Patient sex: M
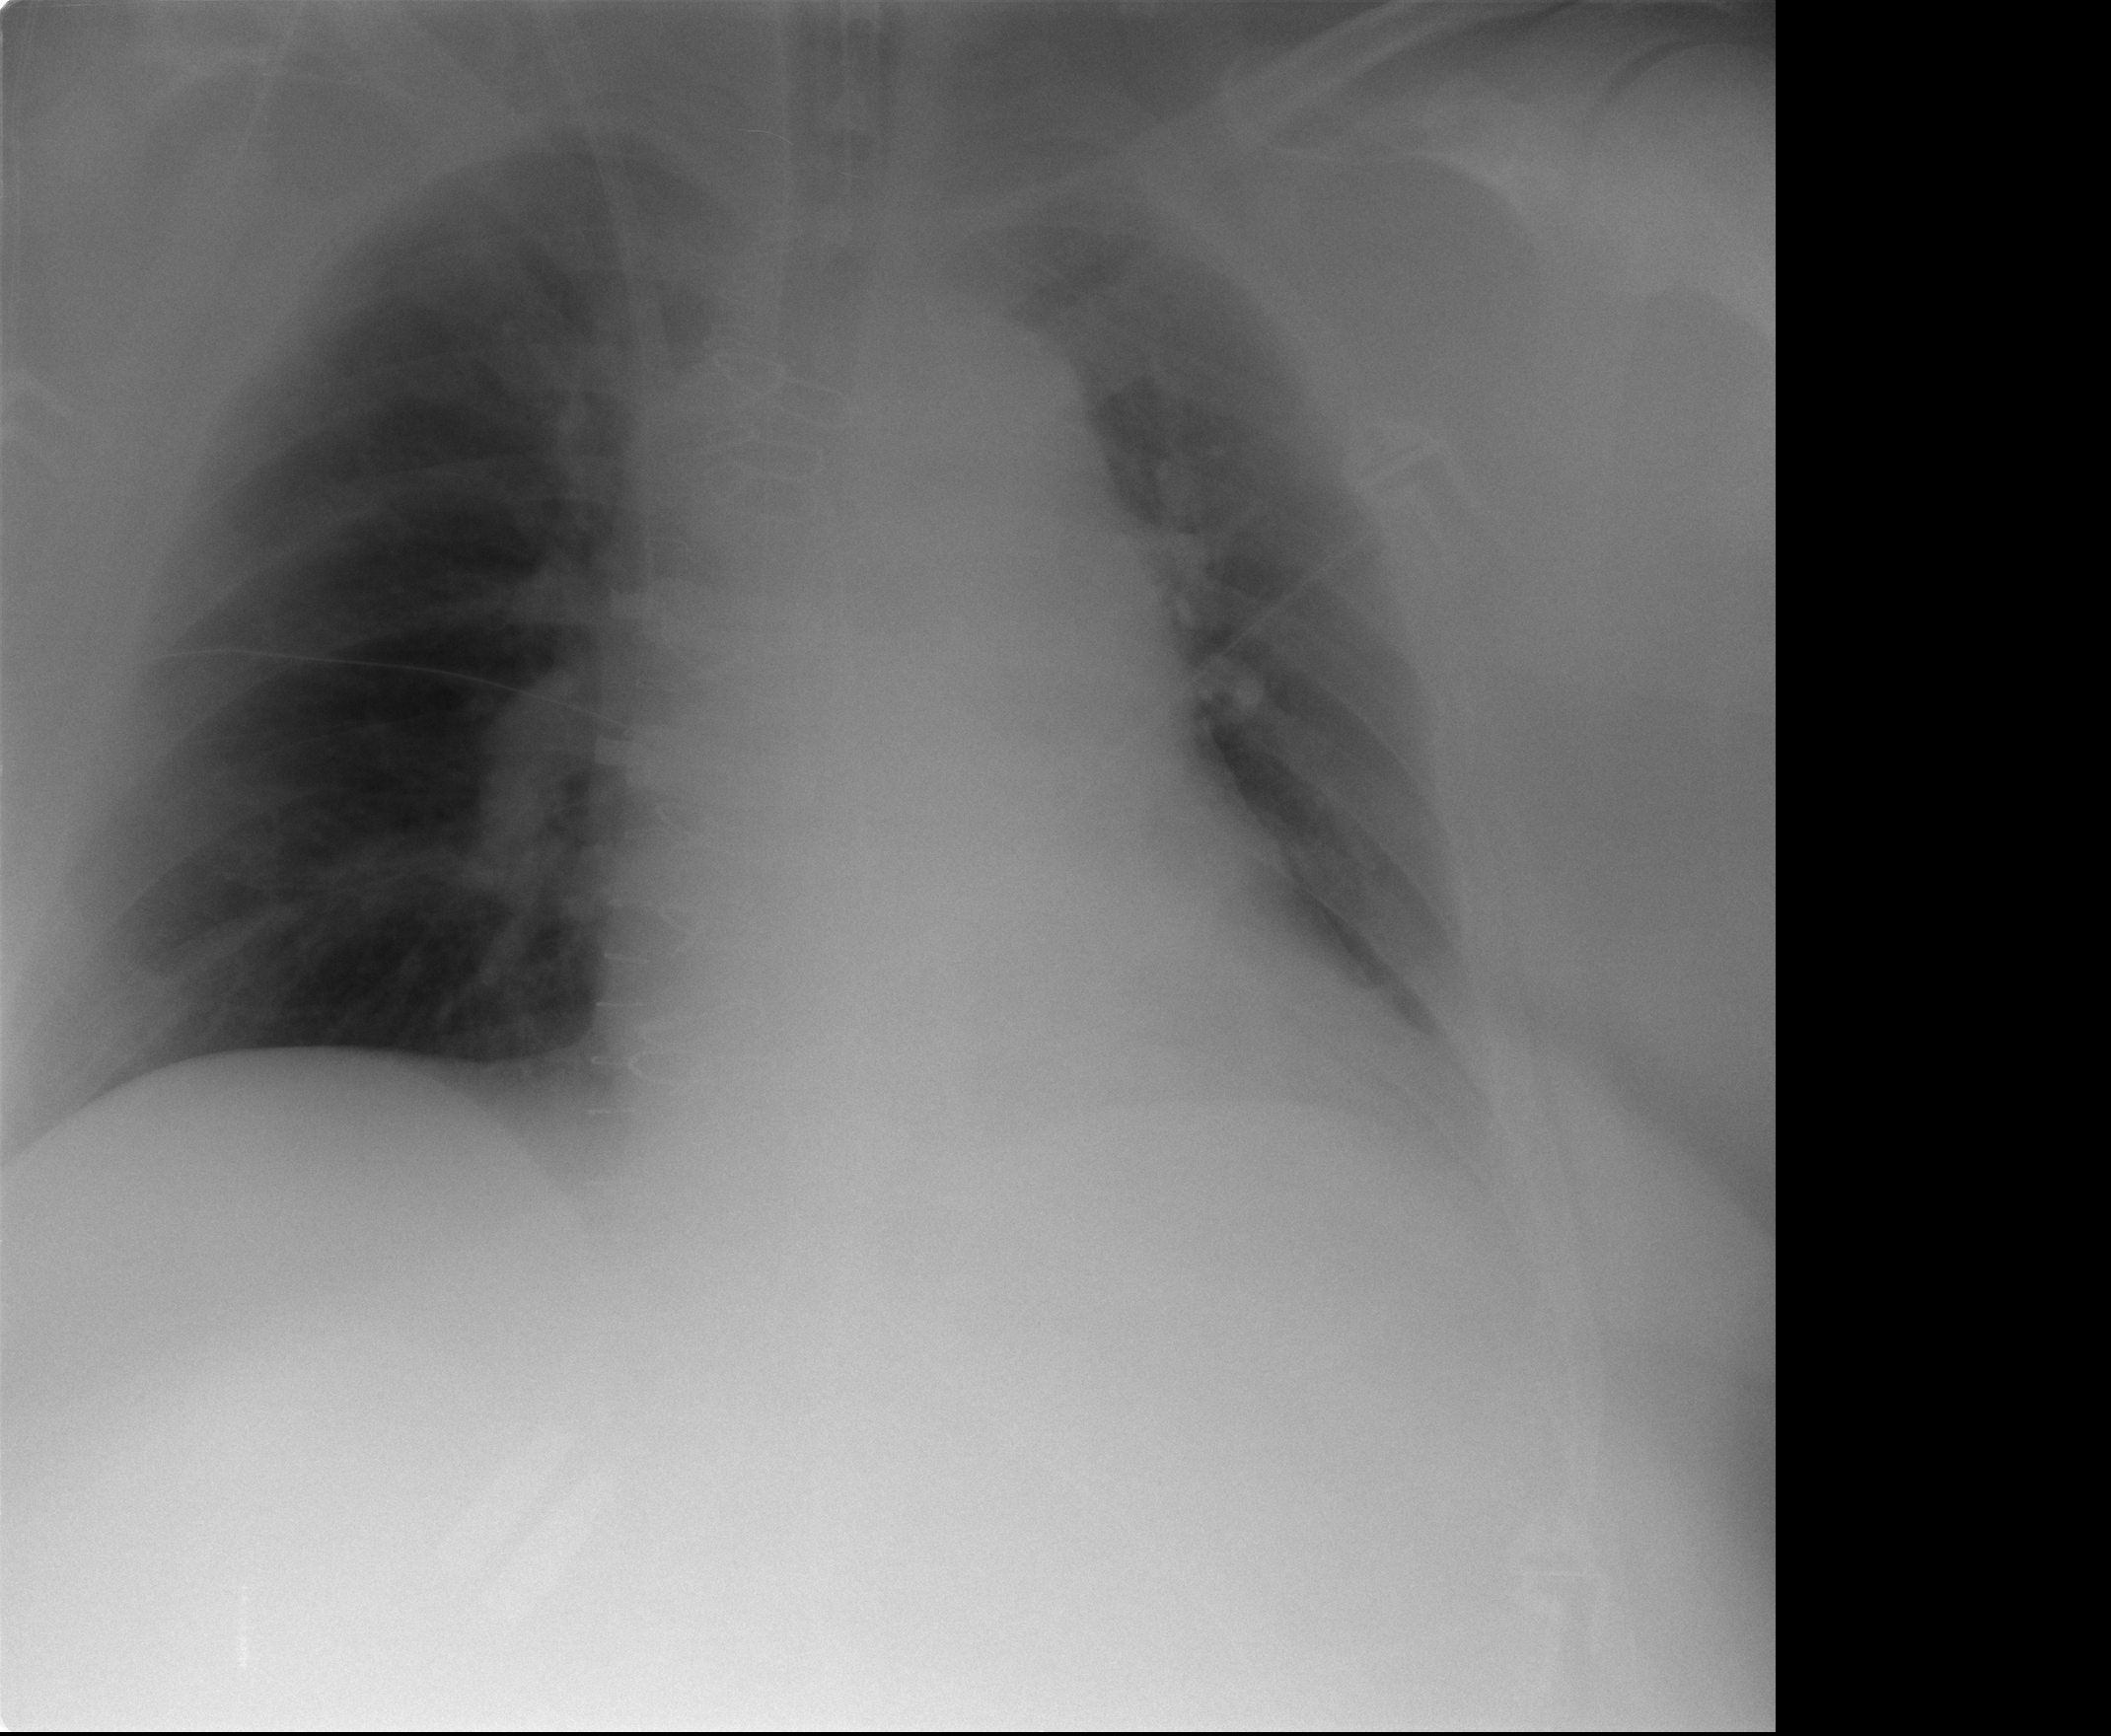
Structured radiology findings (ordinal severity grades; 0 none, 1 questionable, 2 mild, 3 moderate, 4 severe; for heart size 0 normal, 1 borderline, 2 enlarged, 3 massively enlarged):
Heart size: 0
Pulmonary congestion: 2
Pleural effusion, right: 0
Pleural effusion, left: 2
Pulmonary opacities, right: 0
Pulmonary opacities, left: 0
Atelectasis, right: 0
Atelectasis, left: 2